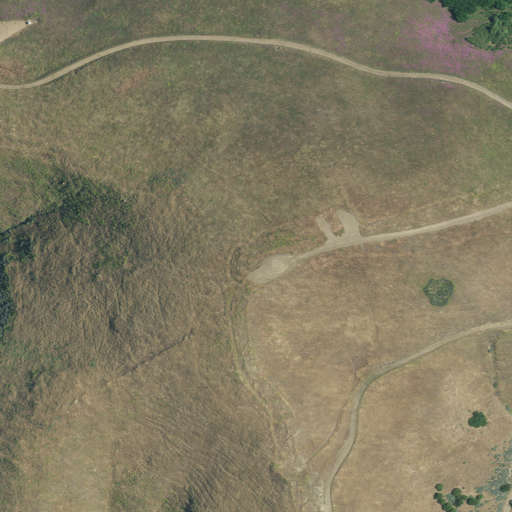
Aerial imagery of mountain in California named Oat Mountain containing shrub and grassland